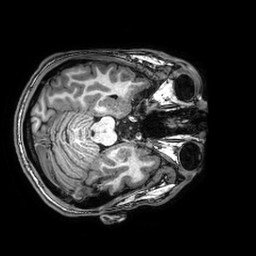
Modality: T1w
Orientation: axial
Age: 18
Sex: male
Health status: healthy